Field crop: tomato
Growth stage: 2
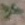
Species: solanum